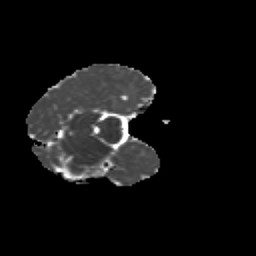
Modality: MD
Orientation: axial
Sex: male
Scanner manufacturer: siemens
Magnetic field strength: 3 T
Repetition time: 5 s
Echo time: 0.071 s